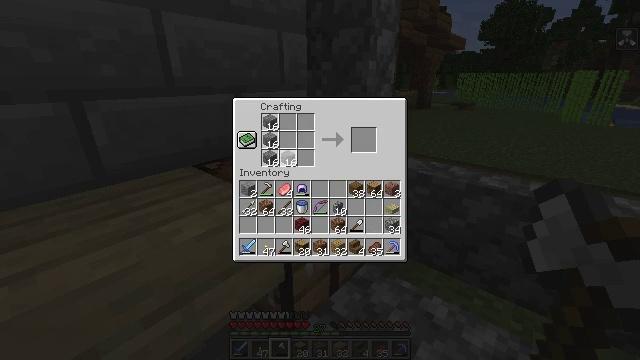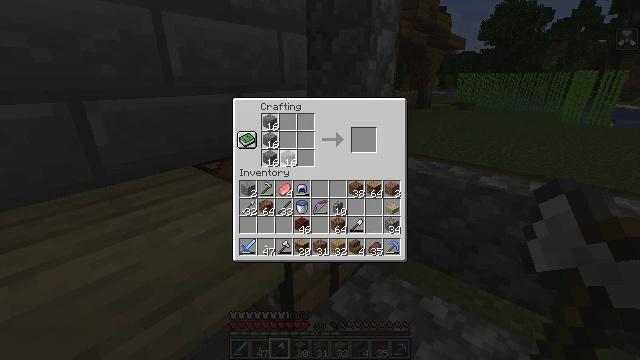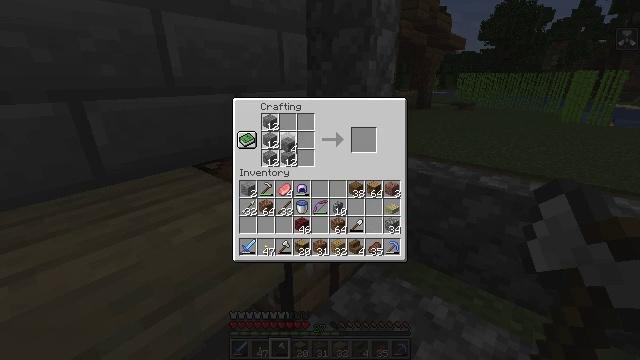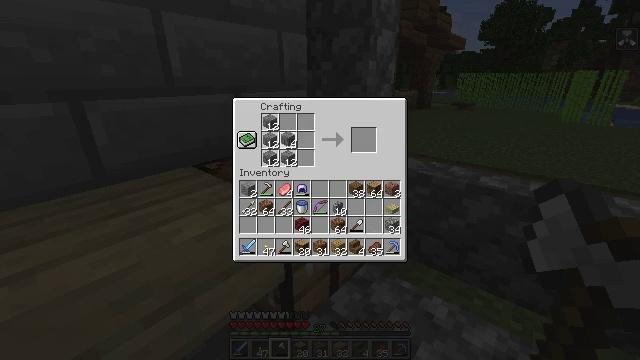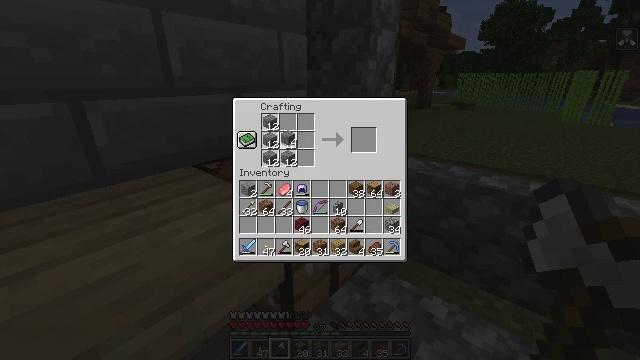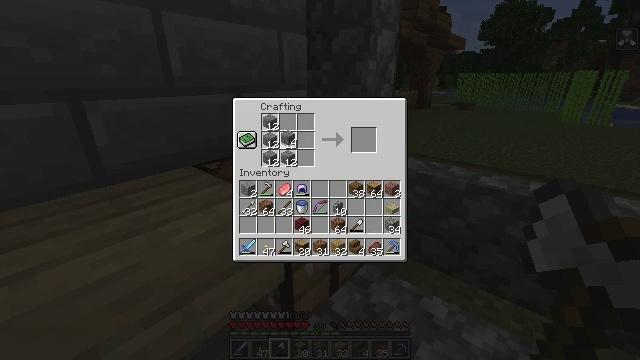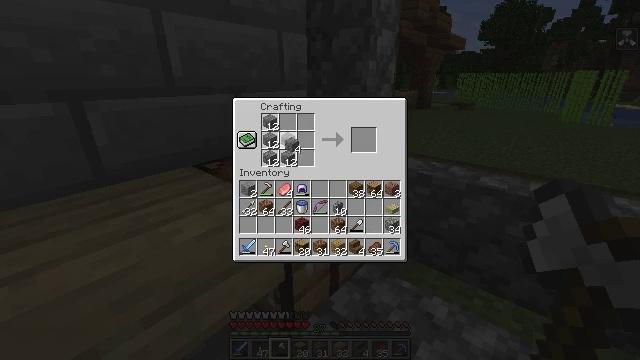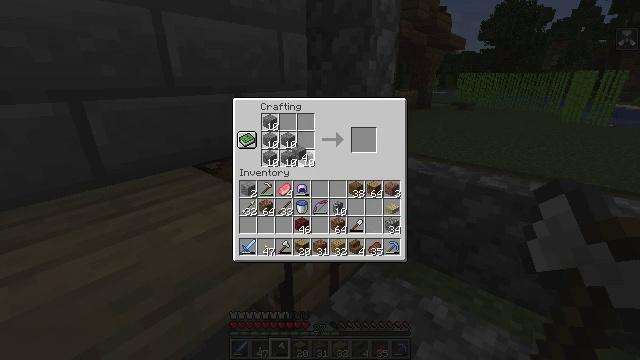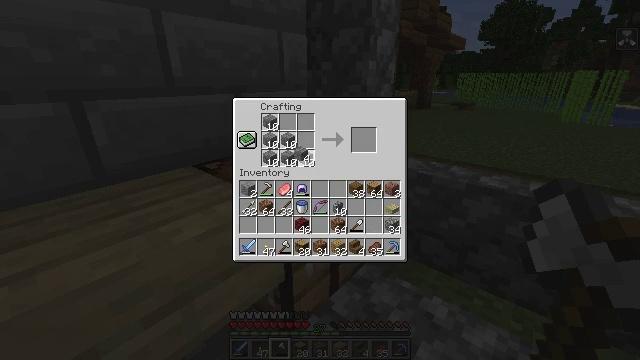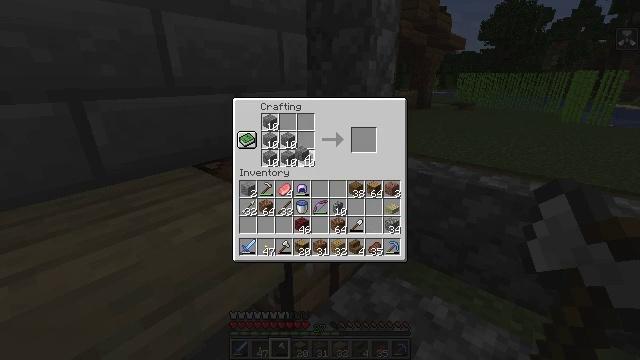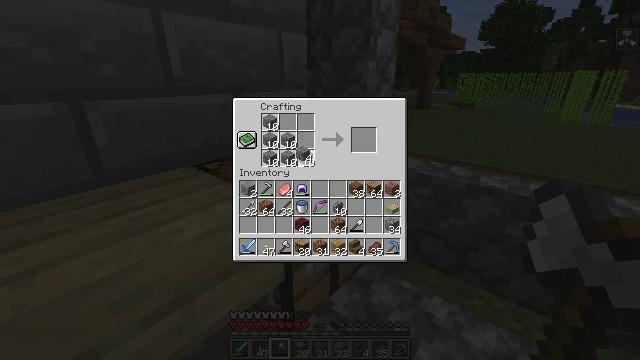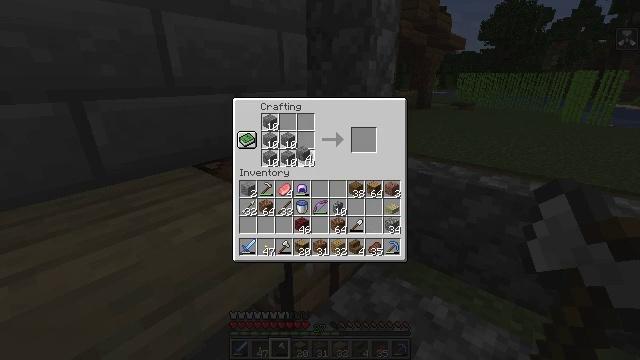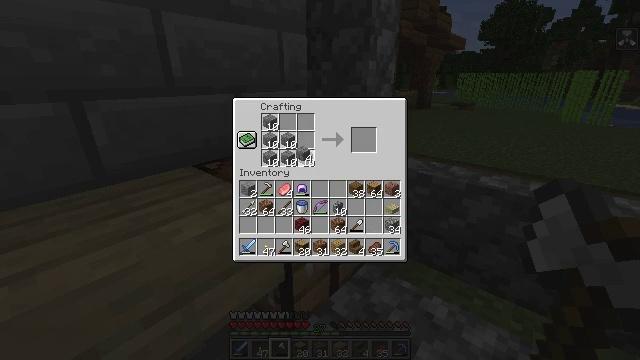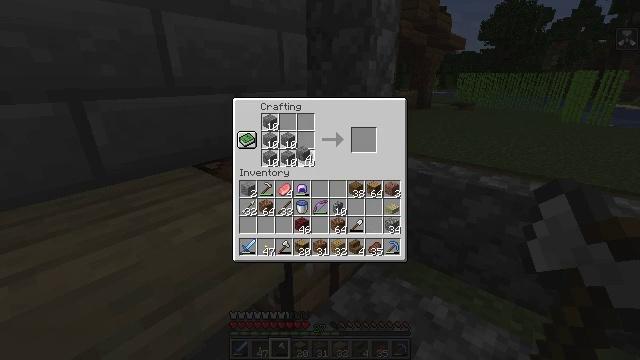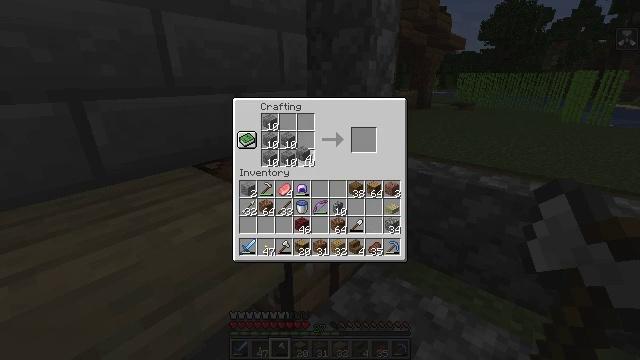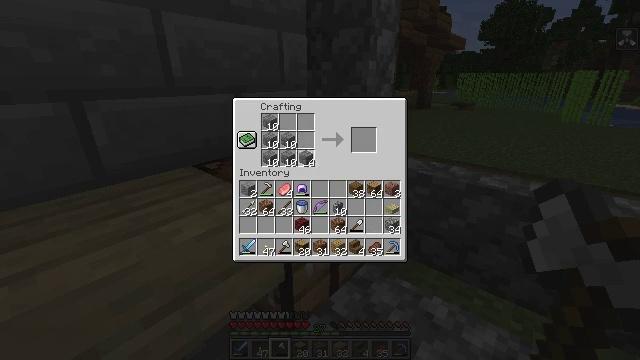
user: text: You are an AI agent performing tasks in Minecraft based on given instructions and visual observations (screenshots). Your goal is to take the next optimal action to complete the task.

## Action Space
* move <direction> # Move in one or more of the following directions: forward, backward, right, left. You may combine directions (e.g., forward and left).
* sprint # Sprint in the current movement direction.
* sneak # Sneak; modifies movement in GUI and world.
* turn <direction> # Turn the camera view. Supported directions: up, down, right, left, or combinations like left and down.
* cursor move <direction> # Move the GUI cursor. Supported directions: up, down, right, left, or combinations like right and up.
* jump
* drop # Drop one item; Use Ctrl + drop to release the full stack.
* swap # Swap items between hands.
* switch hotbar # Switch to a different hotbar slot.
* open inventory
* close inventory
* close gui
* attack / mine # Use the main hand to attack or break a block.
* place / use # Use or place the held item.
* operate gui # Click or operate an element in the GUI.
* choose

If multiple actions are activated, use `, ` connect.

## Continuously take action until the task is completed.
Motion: motion action
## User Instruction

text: Create stone brick stairs using the crafting table.
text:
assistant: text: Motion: operate gui
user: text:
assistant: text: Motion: operate gui
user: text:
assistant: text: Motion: operate gui
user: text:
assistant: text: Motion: operate gui
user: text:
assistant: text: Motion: operate gui
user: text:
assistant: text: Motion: cursor move down, operate gui
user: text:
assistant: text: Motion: cursor move right and down, operate gui
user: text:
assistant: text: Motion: operate gui
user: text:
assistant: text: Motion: operate gui
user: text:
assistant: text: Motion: operate gui
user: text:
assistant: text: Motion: operate gui
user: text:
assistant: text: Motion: operate gui
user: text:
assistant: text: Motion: operate gui
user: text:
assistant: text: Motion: no_op
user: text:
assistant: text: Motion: no_op
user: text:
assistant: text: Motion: cursor move right
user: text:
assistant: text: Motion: cursor move right
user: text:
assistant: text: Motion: cursor move right
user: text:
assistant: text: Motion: cursor move down
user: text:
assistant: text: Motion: cursor move down
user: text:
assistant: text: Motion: cursor move down
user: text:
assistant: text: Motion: no_op
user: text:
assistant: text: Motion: no_op
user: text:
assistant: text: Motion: no_op
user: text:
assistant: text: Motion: no_op
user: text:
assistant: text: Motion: no_op
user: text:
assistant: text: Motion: no_op
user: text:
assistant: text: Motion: no_op
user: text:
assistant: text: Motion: no_op
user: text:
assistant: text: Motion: operate gui